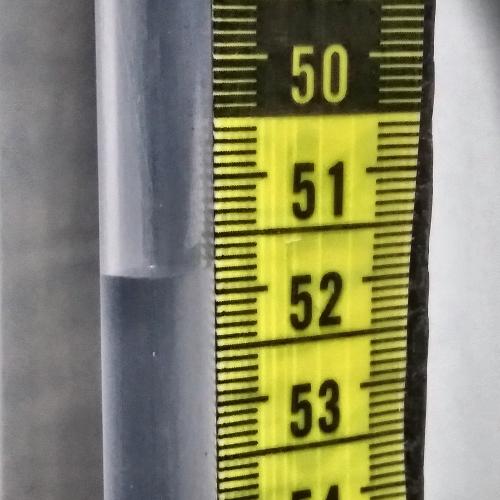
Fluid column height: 51.8 cm